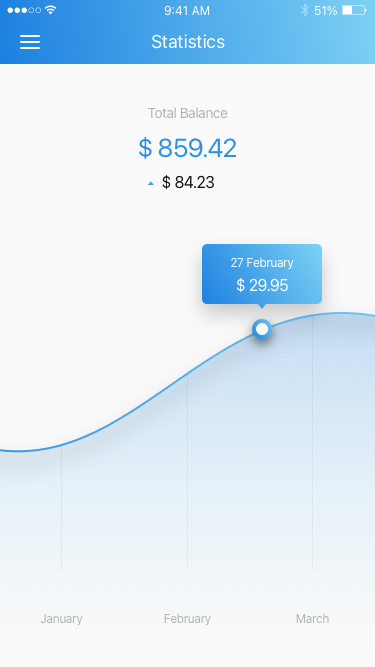
Text in this UI design:
February
March
$ 29.95
27 February
$ 84.23
$ 859.42
Total Balance
Statistics